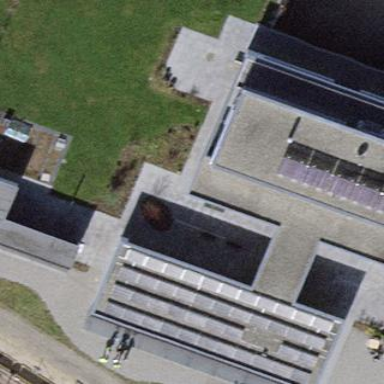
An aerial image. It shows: Detached building with flat roof.